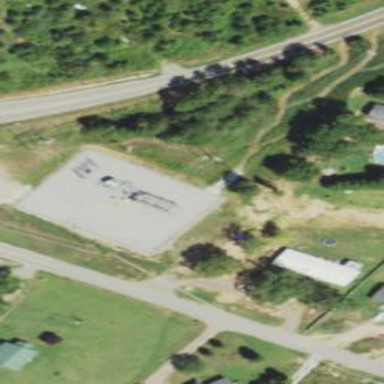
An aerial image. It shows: Distribution power substation secured by fence.